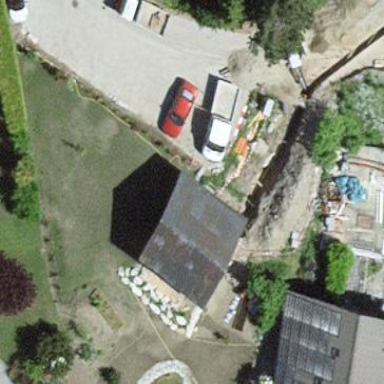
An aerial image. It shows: Residential building.